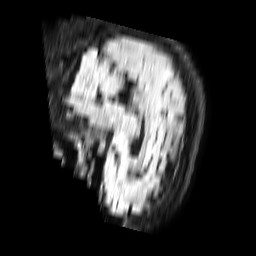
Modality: FLAIR
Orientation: sagittal
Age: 41
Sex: female
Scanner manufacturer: philips
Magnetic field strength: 1.5 T
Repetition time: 6 s
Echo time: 0.1035 s